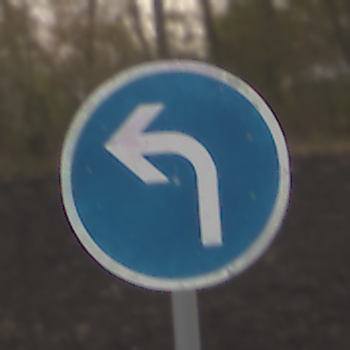
Verkehrszeichen: VorgeschriebeneFahrtrichtungLinks
Umgebung: Outdoor, Nature
Tageszeit: MorningAfternoon
Wetter: Overcast
Licht: Natural
Jahreszeit: NotSpecified
Kontrast: LowContrast